Field crop: maize
Growth stage: 1
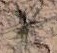
Species: salsola